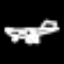
Label: airplane